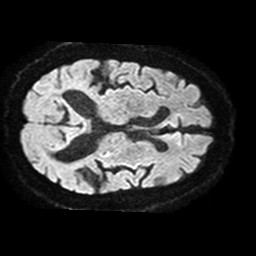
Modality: TRACE
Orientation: axial
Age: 67
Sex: male
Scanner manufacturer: philips
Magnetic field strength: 1.5 T
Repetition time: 3.651 s
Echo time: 0.09255 s